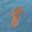
Label: 8